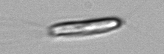
Label: Chrysochromulina